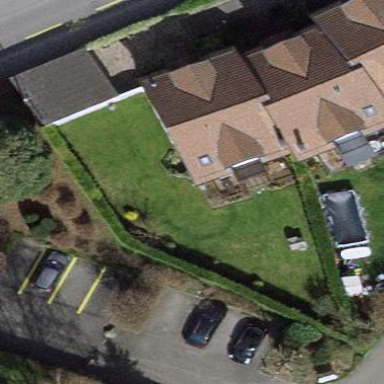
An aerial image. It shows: Garden surrounded by fence.